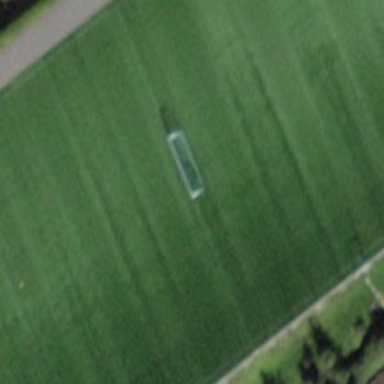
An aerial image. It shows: Multi-sport pitch with artificial turf for leisure activities.